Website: home-depot
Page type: billing-address
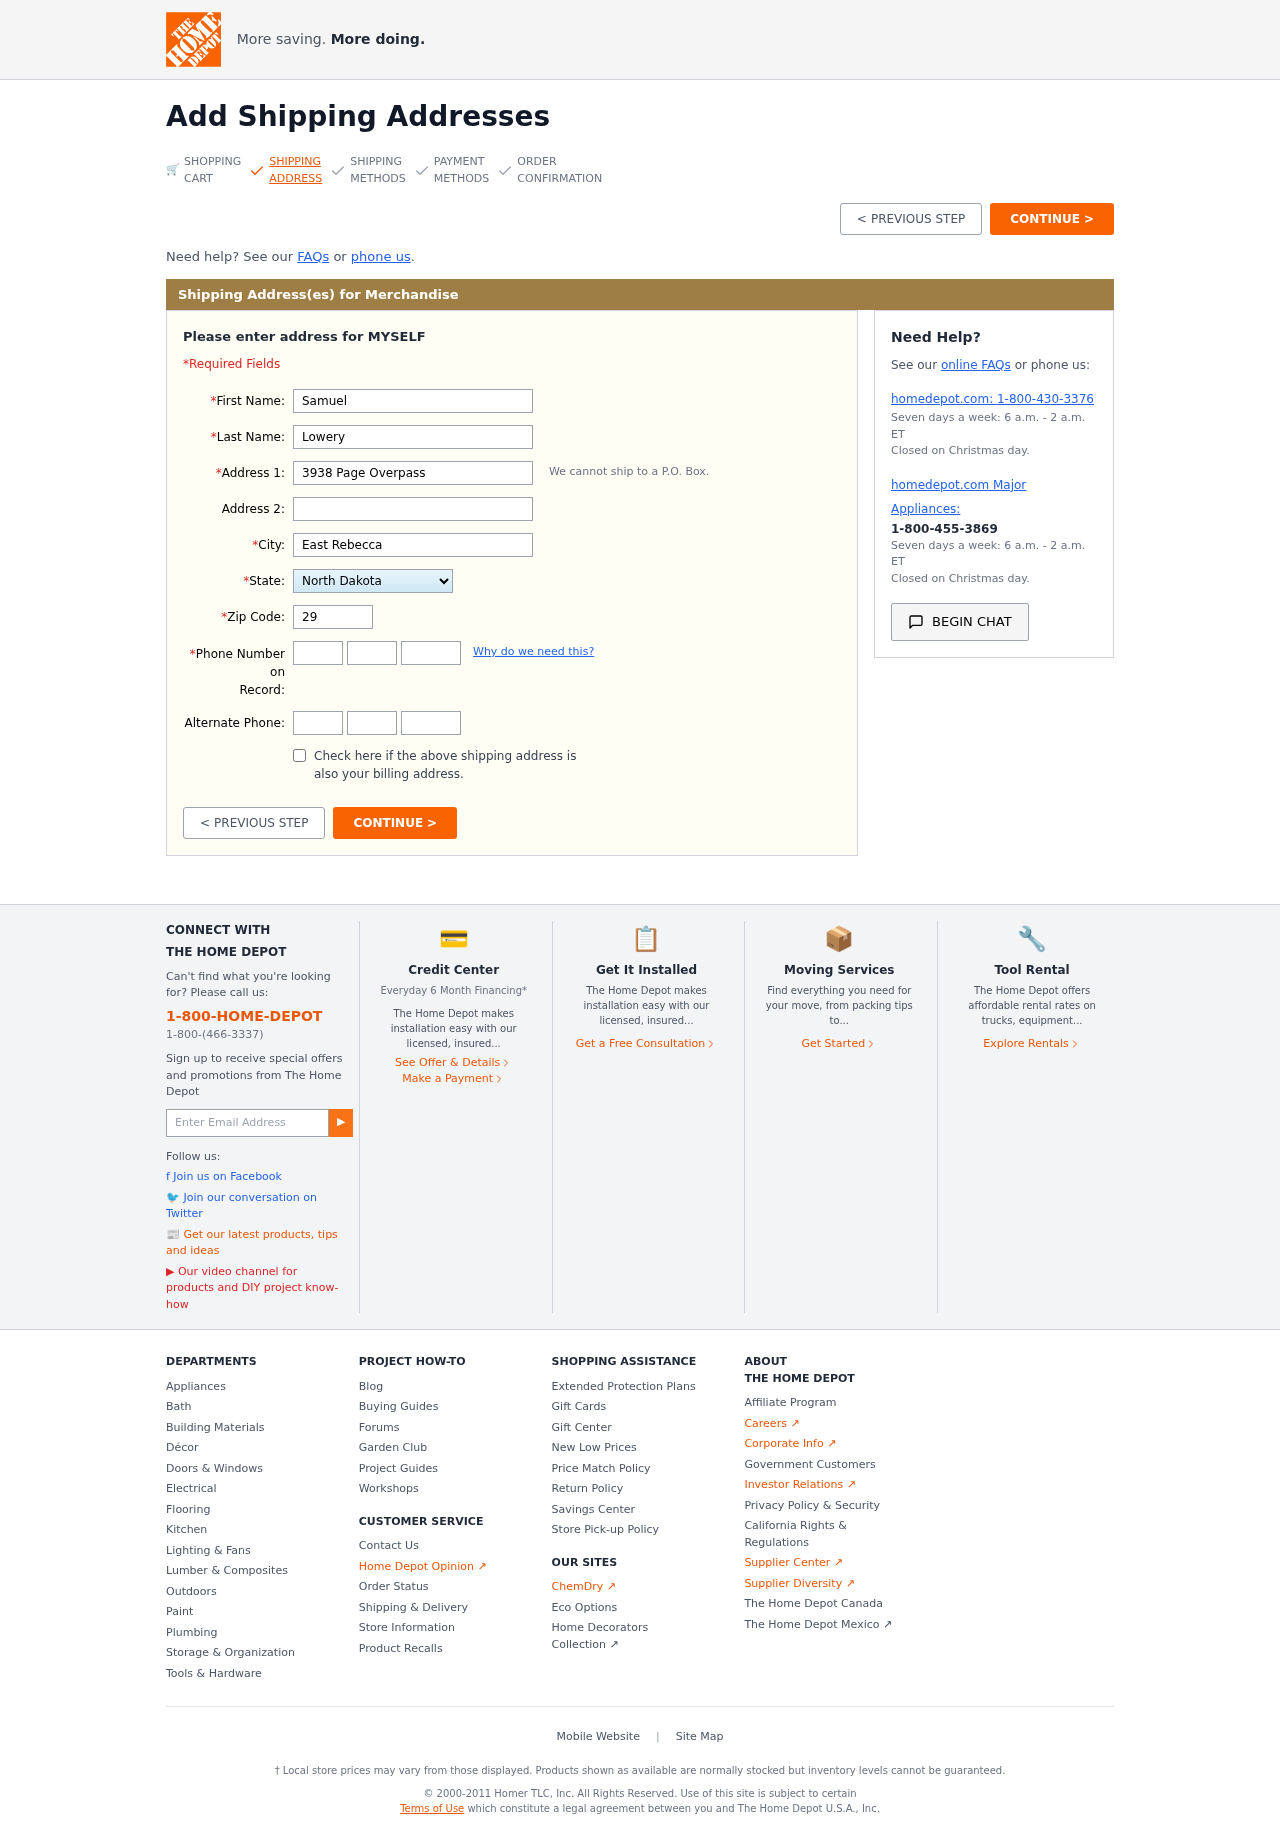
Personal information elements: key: PII_STATE
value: North Dakota
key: PII_FIRSTNAME
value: Samuel
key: PII_LASTNAME
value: Lowery
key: PII_STREET
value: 3938 Page Overpass
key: PII_CITY
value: East Rebecca
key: PII_POSTCODE
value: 29964
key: PII_PHONE_AREA
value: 450
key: PII_PHONE_PREFIX
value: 830
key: PII_PHONE_LINE
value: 6402
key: PII_PHONE_ALT_AREA
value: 518
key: PII_PHONE_ALT_PREFIX
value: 863
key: PII_PHONE_ALT_LINE
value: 1825